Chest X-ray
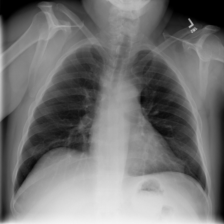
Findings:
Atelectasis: negative
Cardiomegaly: negative
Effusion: negative
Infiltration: negative
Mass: negative
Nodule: negative
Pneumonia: negative
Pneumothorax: negative
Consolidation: negative
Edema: negative
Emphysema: negative
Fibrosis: negative
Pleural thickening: negative
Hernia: negative